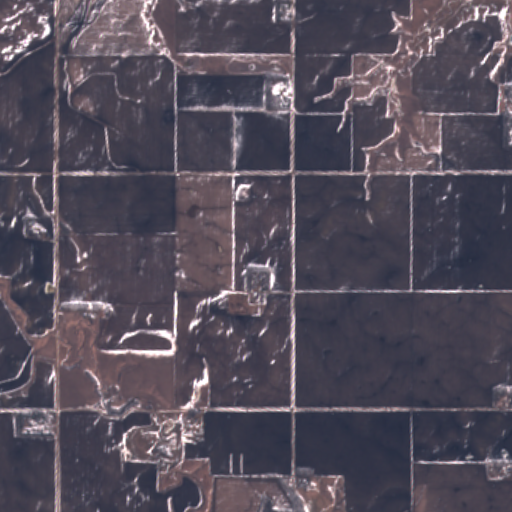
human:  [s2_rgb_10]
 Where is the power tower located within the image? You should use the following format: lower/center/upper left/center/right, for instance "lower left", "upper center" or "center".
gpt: The power tower is located in the upper left of the image.
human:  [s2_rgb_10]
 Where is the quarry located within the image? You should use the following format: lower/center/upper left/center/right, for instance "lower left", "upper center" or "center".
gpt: There is no quarry in the image.